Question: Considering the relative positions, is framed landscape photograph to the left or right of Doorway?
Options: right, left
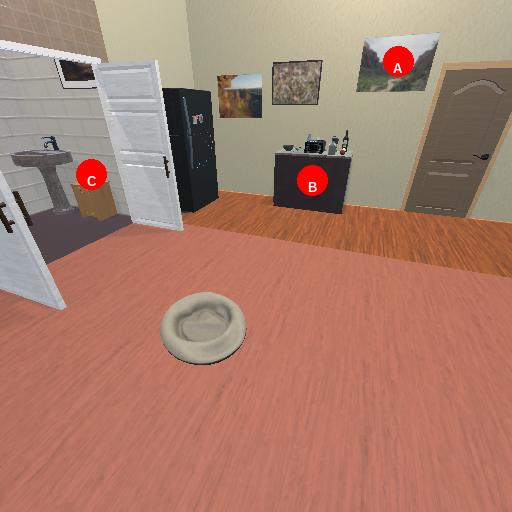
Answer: right